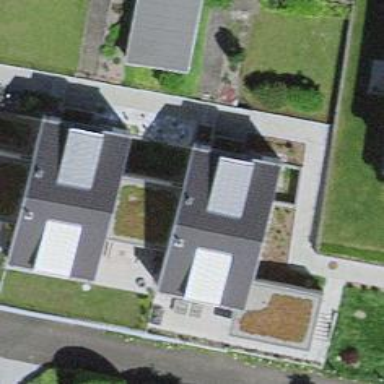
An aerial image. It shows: Building.